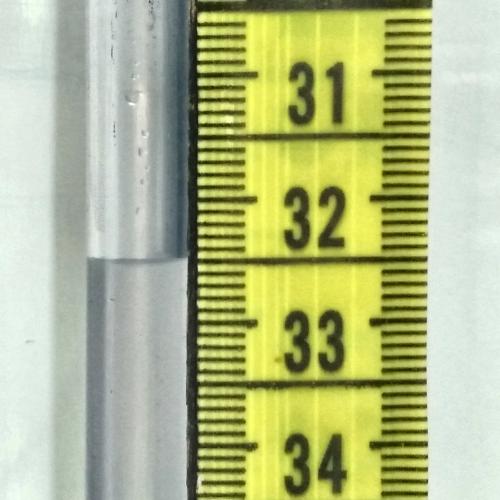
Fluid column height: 32.5 cm